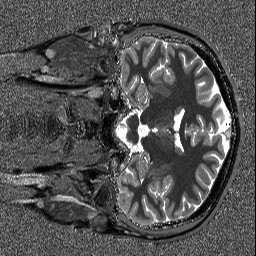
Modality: T1map
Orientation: coronal
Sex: male